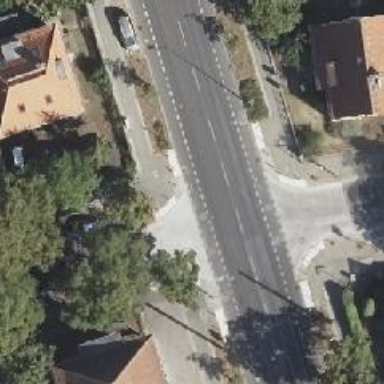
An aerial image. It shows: Unmarked crossing on asphalt footway.